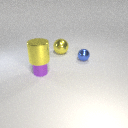
small purple metal cylinder to the left of small blue metal sphere